Question: I have two matrixes:

I would like to count the distance between point X and point Y without using a loop and in the way that when the matrix is expanded by additional the expression/function works.
For validation one could use:
'''
sqrt((m1[,1] - m2[,1])^2 + (m1[,2] - m2[,2])^2 + (m1[,3] - m2[,3])^2 + (m1[,4] - m2[,4])^2 + (m1[,5] - m2[,5])^2)
'''
The expression above gives the correct result for the distance between X and Y however once the matrix is expanded by additional columns the expression has also to be expanded and that is an unacceptable solution...
Would you be so kind and tell how to achieve this? Any help would be more than welcome. I'm stuck with this one for a while...
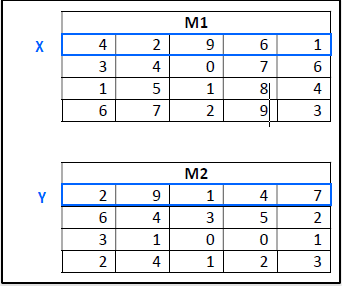
Answer: '-' between matrix is element-wise in R and the 'rowSums' is useful for calculating the sum of along the row:
'''
m1 <- matrix(
c(4, 3, 1, 6,
2, 4, 5, 7,
9, 0, 1, 2,
6, 7, 8, 9,
1, 6, 4, 3),
nrow = 4
)
m2 <- matrix(
c(2, 6, 3, 2,
9, 4, 1, 4,
1, 3, 0, 1,
4, 5, 0, 2,
7, 2, 1, 3),
nrow = 4
)
sqrt((m1[,1] - m2[,1])^2 + (m1[,2] - m2[,2])^2 + (m1[,3] - m2[,3])^2 + (m1[,4] - m2[,4])^2 + (m1[,5] - m2[,5])^2)
# [1] 12.529964 6.164414 9.695360 8.660254
sqrt(rowSums((m1 - m2) ^ 2))
# [1] 12.529964 6.164414 9.695360 8.660254
'''